Question: I am unable to accept the license agreement for the Gradle plugin in Eclipse.

Can anyone tell me why this is happening?
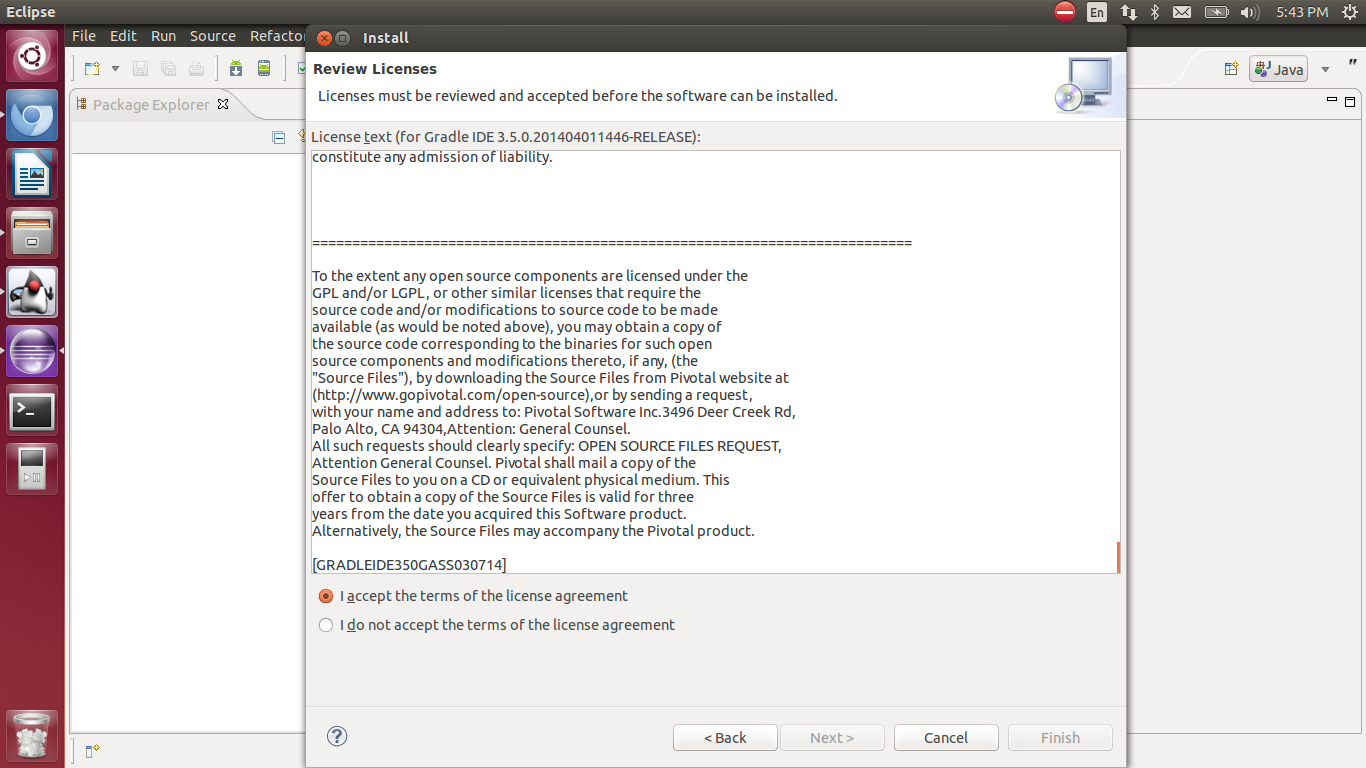
Answer: I guess there was bug with check box control.
You should have shared Java, Eclipse, OS exact versions.
Have you tried clicking "I do not" and then "I accept" again?